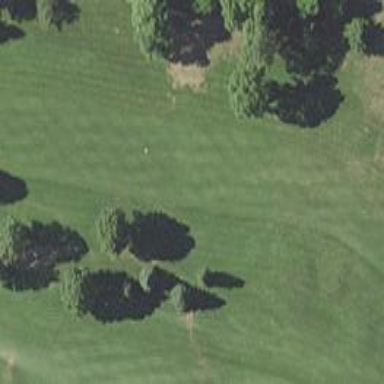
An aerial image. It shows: Grassy area designated as golf fairway.